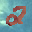
Label: 2